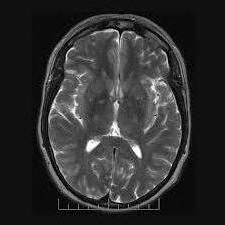
Label: notumor